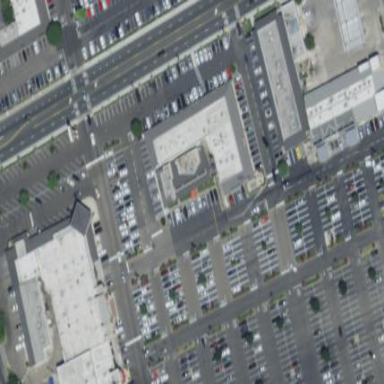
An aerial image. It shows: Retail building.